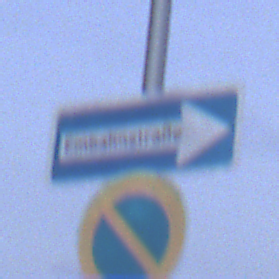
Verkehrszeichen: EinbahnstrasseRechtsweisend
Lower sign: EingeschraenktesHalteverbot
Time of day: SunriseSunset
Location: Outdoor (Suburban)
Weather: PartlyCloudy
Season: NotSpecified
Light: Natural